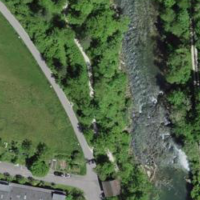
EUNIS habitat code: 15
Species observed at this site:
Cirsium arvense
Motacilla cinerea
Salvia pratensis
Erithacus rubecula
Acer pseudoplatanus
Anthyllis vulneraria
Cinclus cinclus
Clematis vitalba
Cornus sanguinea
Lamium maculatum
Primula vulgaris